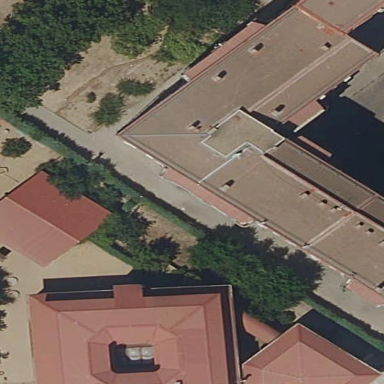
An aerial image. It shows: Kindergarten.